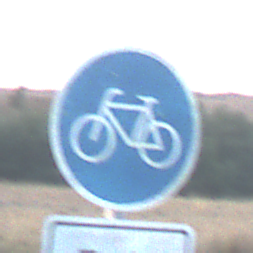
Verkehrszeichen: Radweg
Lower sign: HinweisDurchVerbaleAngabe2
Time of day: SunriseSunset
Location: Outdoor (Nature)
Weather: Clear
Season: Winter
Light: Natural